Brain MRI, t1w sequence, axial 2D slice.
Patient: age 38, sex F, weight 78 kg, height 1.78 m
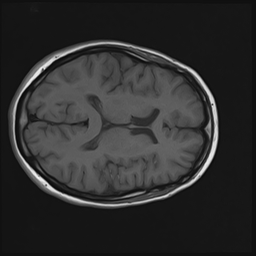